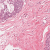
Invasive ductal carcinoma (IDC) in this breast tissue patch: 0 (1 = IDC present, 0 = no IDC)